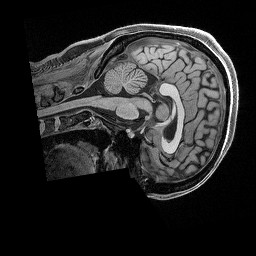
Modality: T1w
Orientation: sagittal
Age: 28
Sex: female
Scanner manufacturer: siemens
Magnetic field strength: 3 T
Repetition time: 2.5 s
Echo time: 0.00296 s